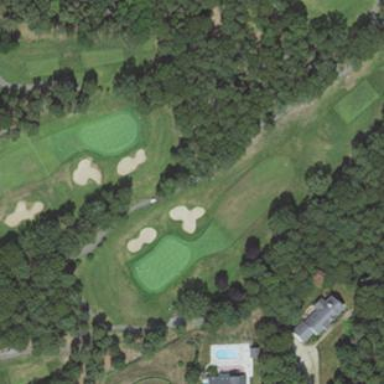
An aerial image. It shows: Golf fairway in the image.